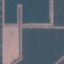
Land use / land cover: AnnualCrop